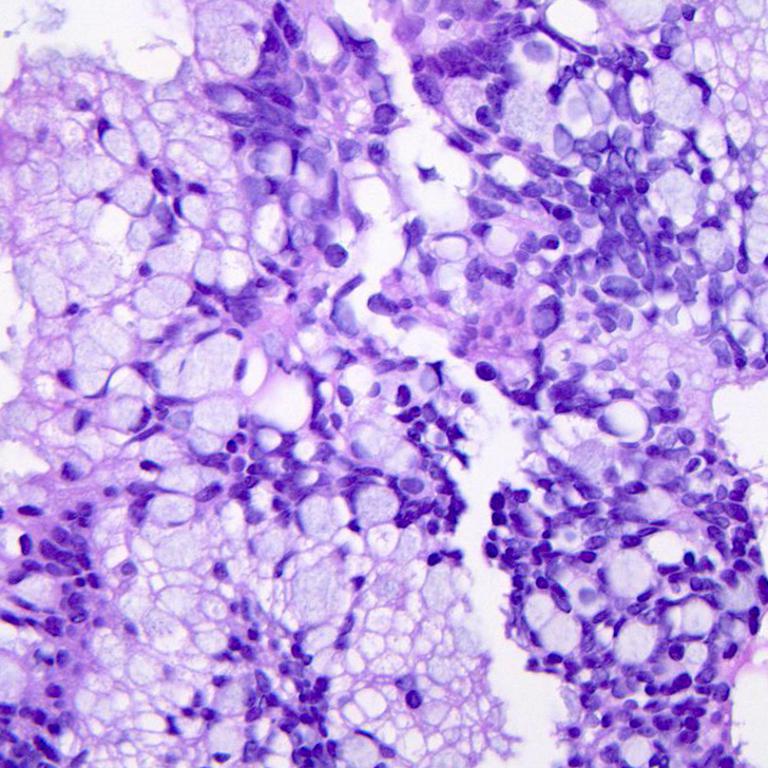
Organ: colon
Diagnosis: adenocarcinomas